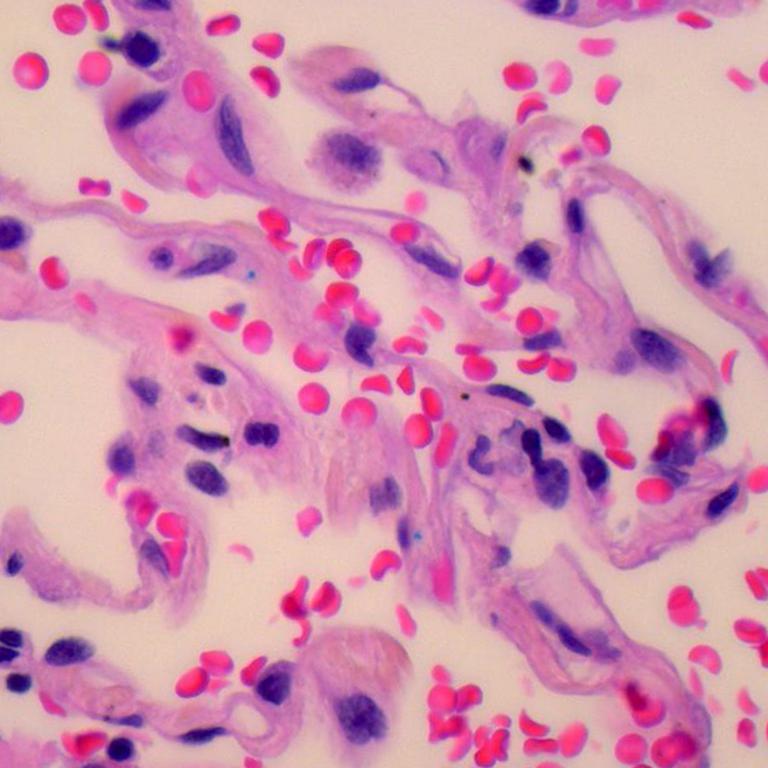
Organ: lung
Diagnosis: benign